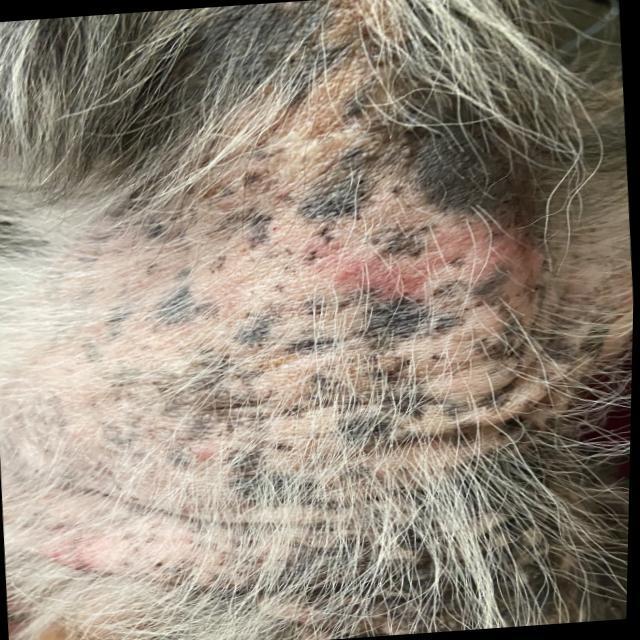
Canine demodicosis (Demodex mange) — caused by Demodex canis mites. Presents with alopecia, follicular papules, pustules, and comedones. Often localized on face and forelimbs.